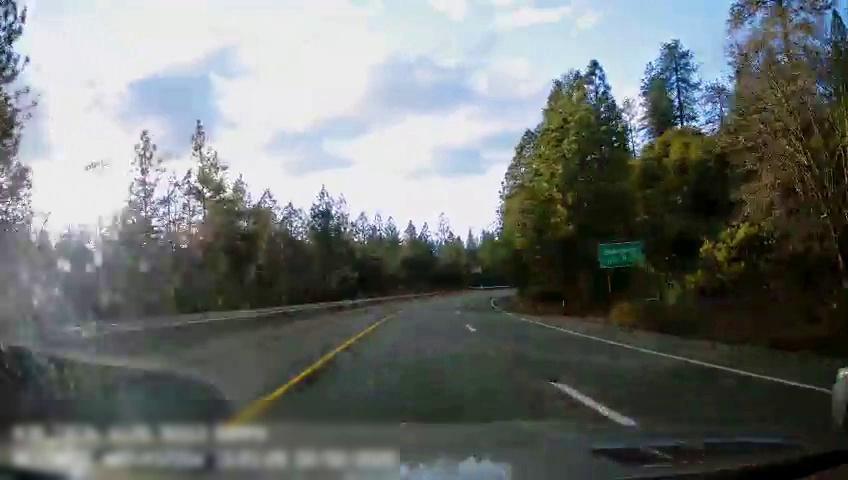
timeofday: Day
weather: Sunny
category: Drivable Space
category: Drivable Space
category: Vehicles | Car
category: Lanes | Alternate Lane
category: Lanes | Current Lane
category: Lanes | Alternate Lane
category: Traffic | Signs